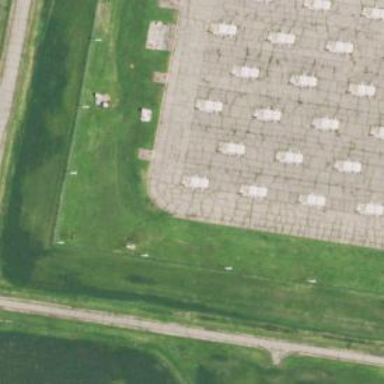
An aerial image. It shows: Military bunker.